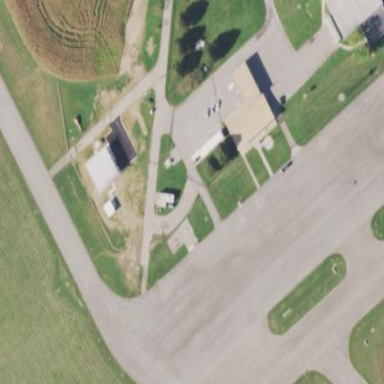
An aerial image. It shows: Apron at the airport.